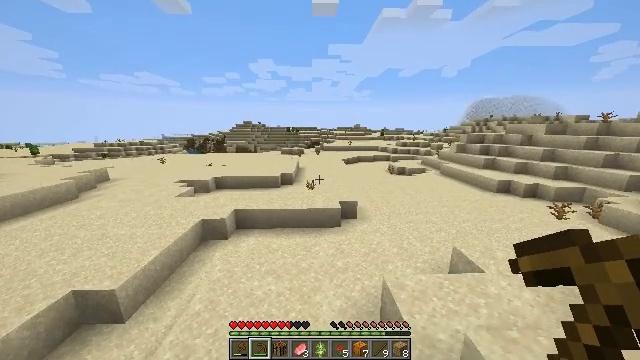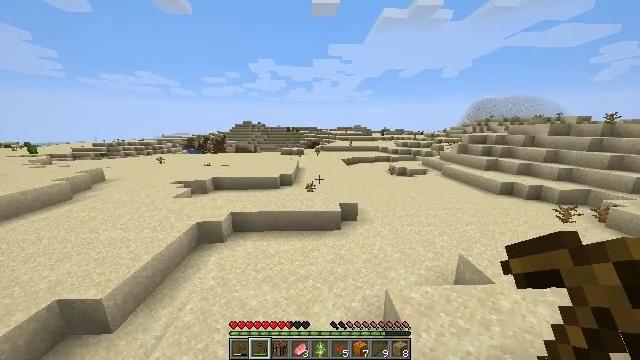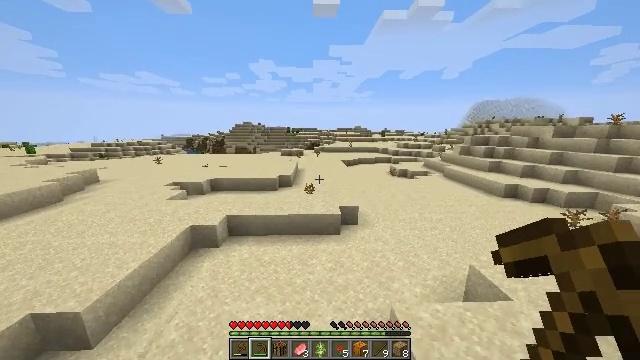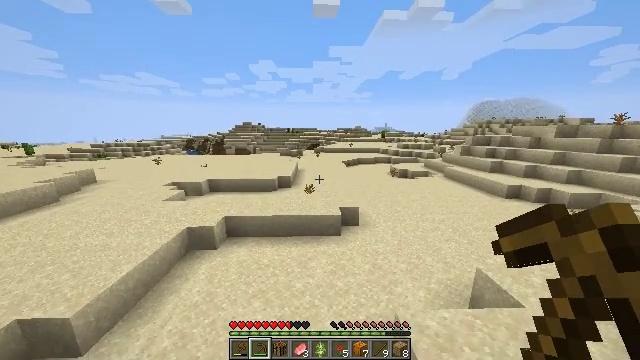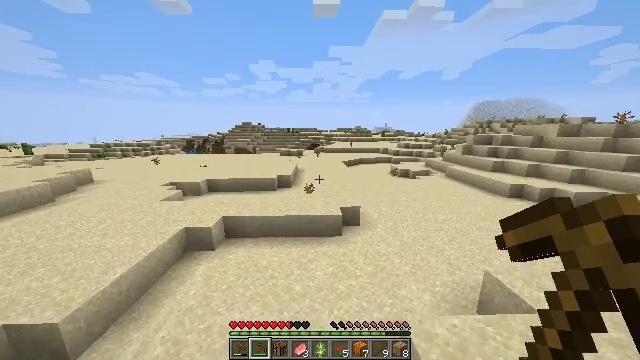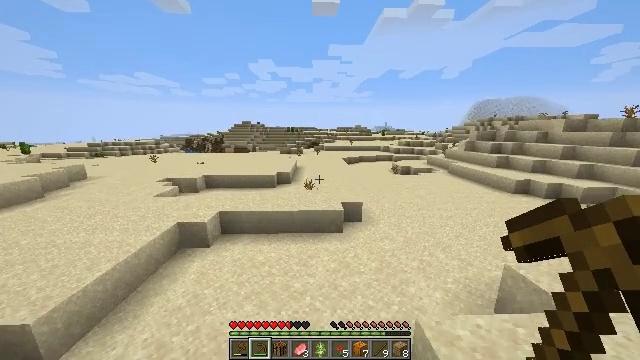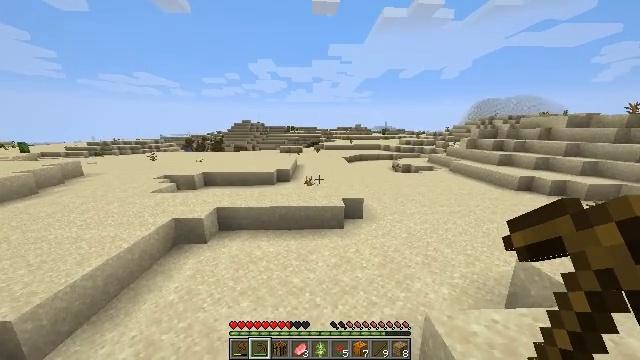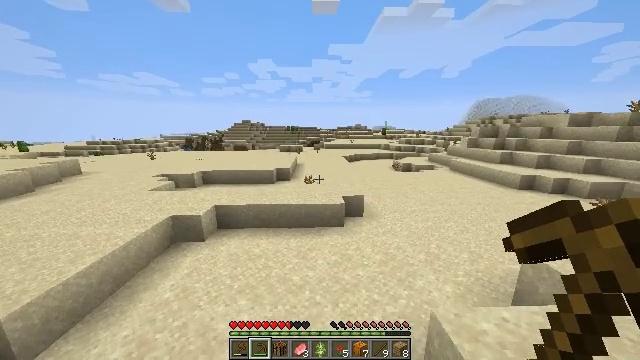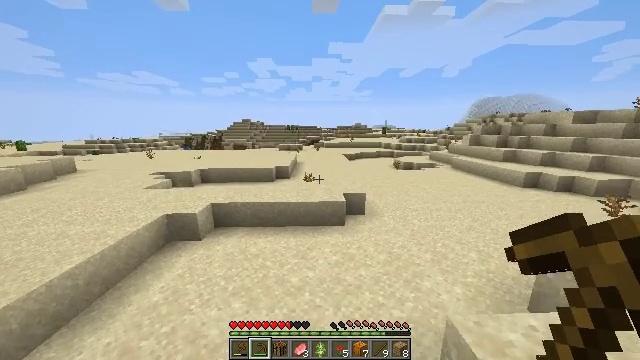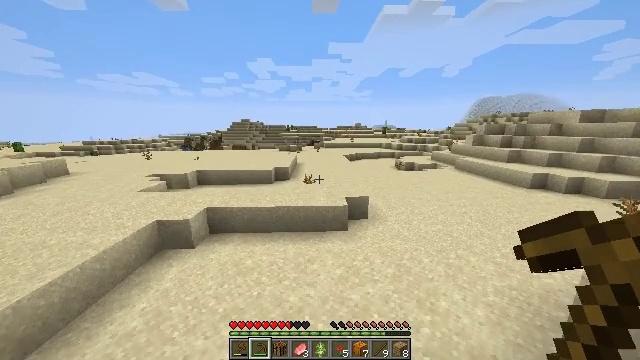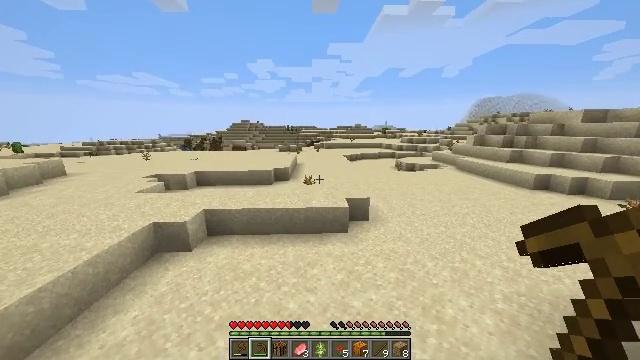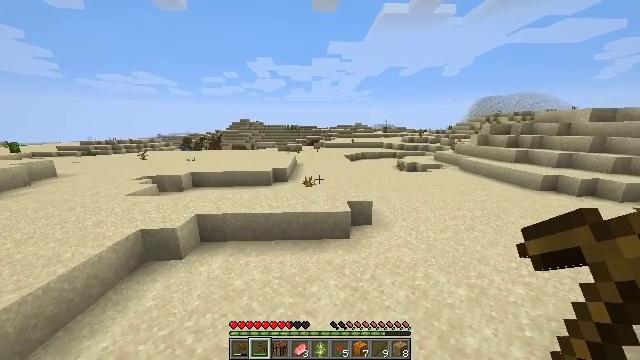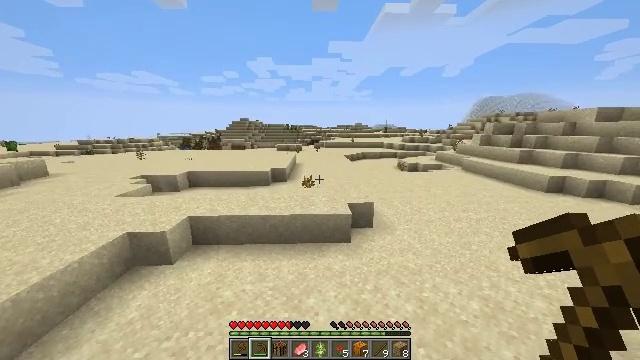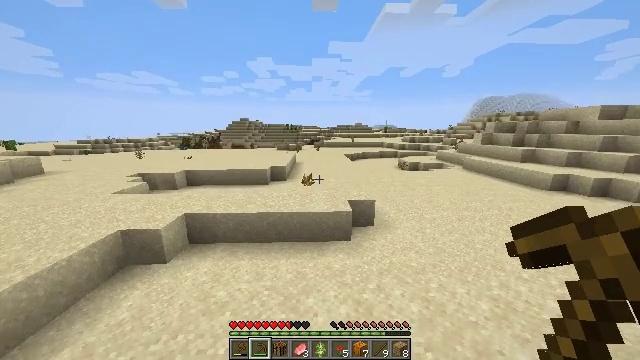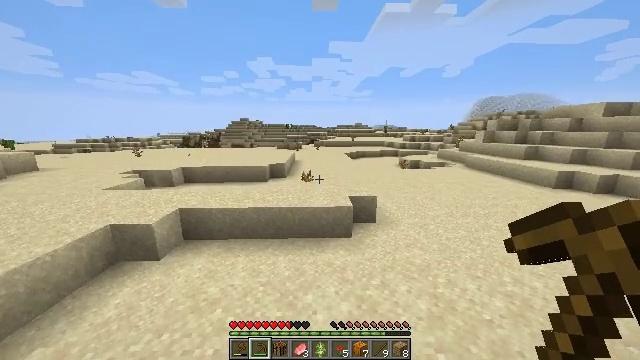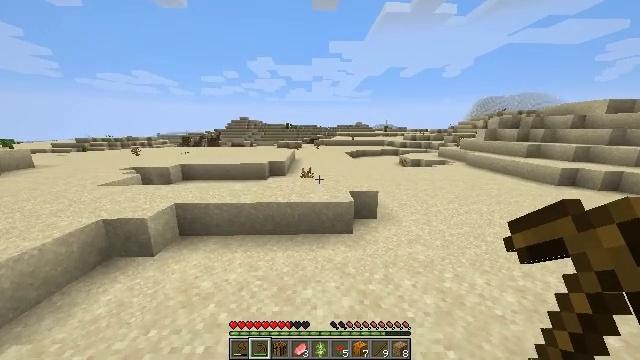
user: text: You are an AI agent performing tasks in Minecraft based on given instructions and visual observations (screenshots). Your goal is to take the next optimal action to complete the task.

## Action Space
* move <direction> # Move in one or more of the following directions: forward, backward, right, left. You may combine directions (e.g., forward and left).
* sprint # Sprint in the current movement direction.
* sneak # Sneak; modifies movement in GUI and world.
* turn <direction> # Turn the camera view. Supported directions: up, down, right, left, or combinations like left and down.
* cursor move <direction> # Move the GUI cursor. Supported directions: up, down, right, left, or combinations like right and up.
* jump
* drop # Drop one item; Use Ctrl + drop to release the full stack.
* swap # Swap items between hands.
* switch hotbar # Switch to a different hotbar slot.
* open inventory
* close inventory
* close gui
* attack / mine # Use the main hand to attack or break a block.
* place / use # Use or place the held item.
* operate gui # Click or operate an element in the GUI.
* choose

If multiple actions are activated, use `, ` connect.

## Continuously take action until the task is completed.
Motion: motion action
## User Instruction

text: Harvest sugar cane from the plant.
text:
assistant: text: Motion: move forward, sprint
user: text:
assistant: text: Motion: move forward, sprint
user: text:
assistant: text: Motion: move forward, sprint
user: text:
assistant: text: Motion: move forward, sprint
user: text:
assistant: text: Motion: move forward, sprint
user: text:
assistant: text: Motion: move forward, sprint
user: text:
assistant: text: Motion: move forward, sprint
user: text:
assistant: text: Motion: move forward, sprint
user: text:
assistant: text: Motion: move forward, sprint
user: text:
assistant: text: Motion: move forward, sprint
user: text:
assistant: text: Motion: move forward, sprint
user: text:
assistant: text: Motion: move forward, sprint
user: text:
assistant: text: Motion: move forward, sprint
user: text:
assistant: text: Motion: move forward, sprint
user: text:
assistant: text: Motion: move forward, sprint
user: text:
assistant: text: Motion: move forward, sprint
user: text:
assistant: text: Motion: move forward, sprint
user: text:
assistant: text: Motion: move forward, sprint
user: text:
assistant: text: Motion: move forward, sprint
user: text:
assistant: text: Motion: move forward, sprint
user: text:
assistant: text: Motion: move forward, sprint
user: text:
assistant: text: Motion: move forward, sprint
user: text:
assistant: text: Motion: move forward, sprint
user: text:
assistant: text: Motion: move forward, sprint
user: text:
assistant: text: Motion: move forward, sprint
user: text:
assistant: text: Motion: move forward, sprint
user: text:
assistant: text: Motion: move forward, sprint
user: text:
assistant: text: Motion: move forward
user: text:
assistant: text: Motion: move forward
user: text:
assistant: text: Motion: move forward